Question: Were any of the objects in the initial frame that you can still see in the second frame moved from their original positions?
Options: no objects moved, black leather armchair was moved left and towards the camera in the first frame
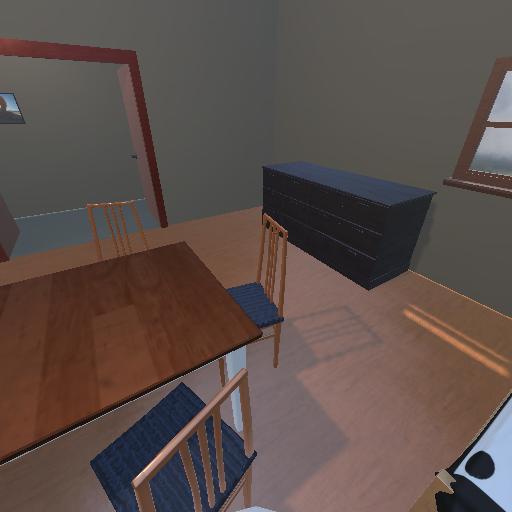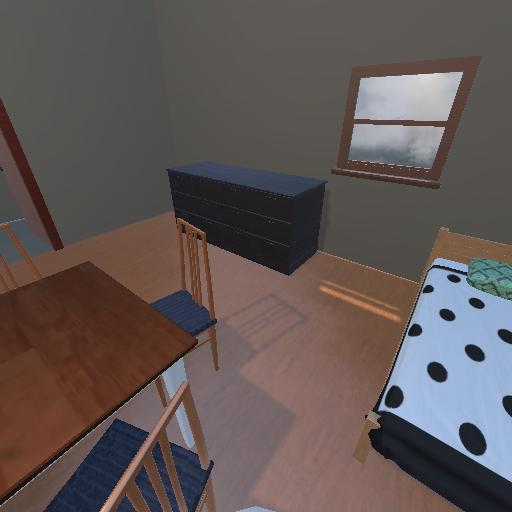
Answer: no objects moved